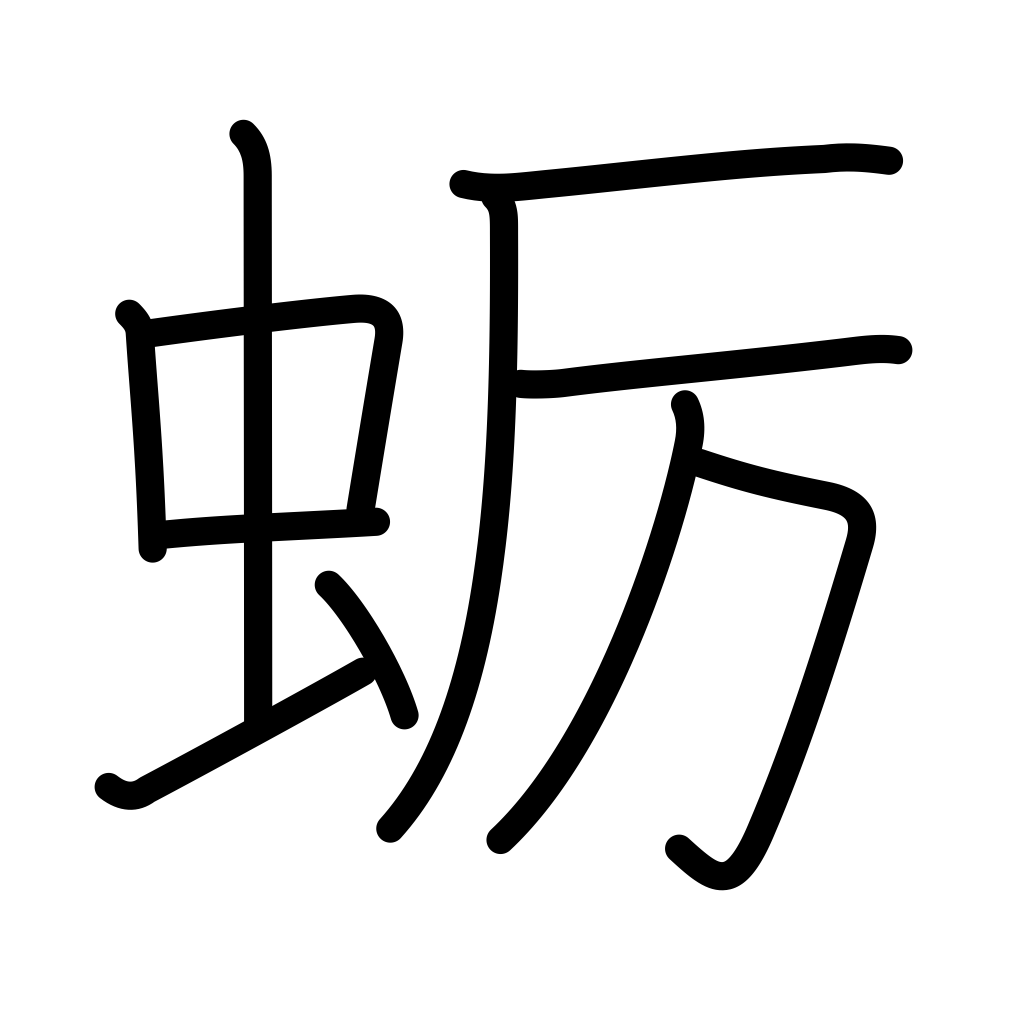
Meaning: oyster